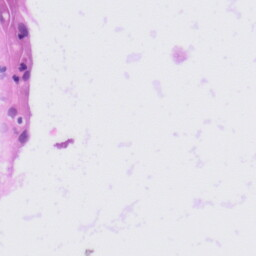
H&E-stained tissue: Tonsil